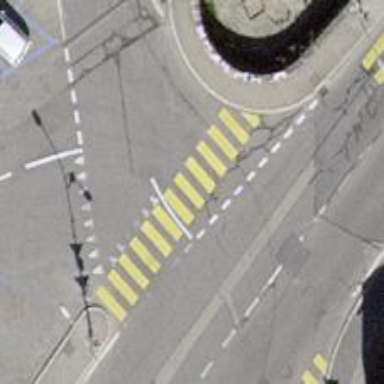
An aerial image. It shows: Marked road crossing.